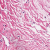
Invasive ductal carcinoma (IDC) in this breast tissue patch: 0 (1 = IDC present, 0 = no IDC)